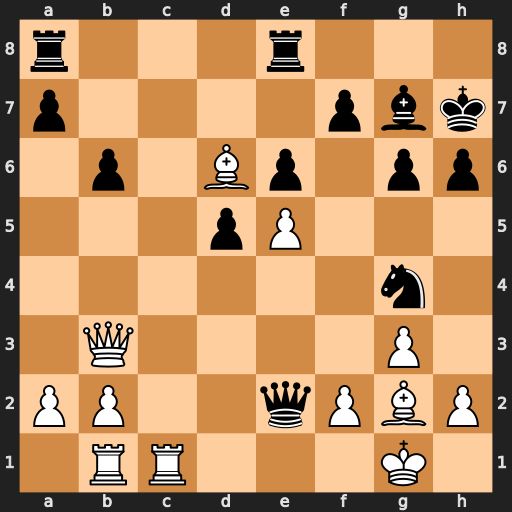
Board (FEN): r3r3/p4pbk/1p1Bp1pp/3pP3/6n1/1Q4P1/PP2qPBP/1RR3K1
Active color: w
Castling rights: -
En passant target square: -
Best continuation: Rc2 Qxc2 Qxc2